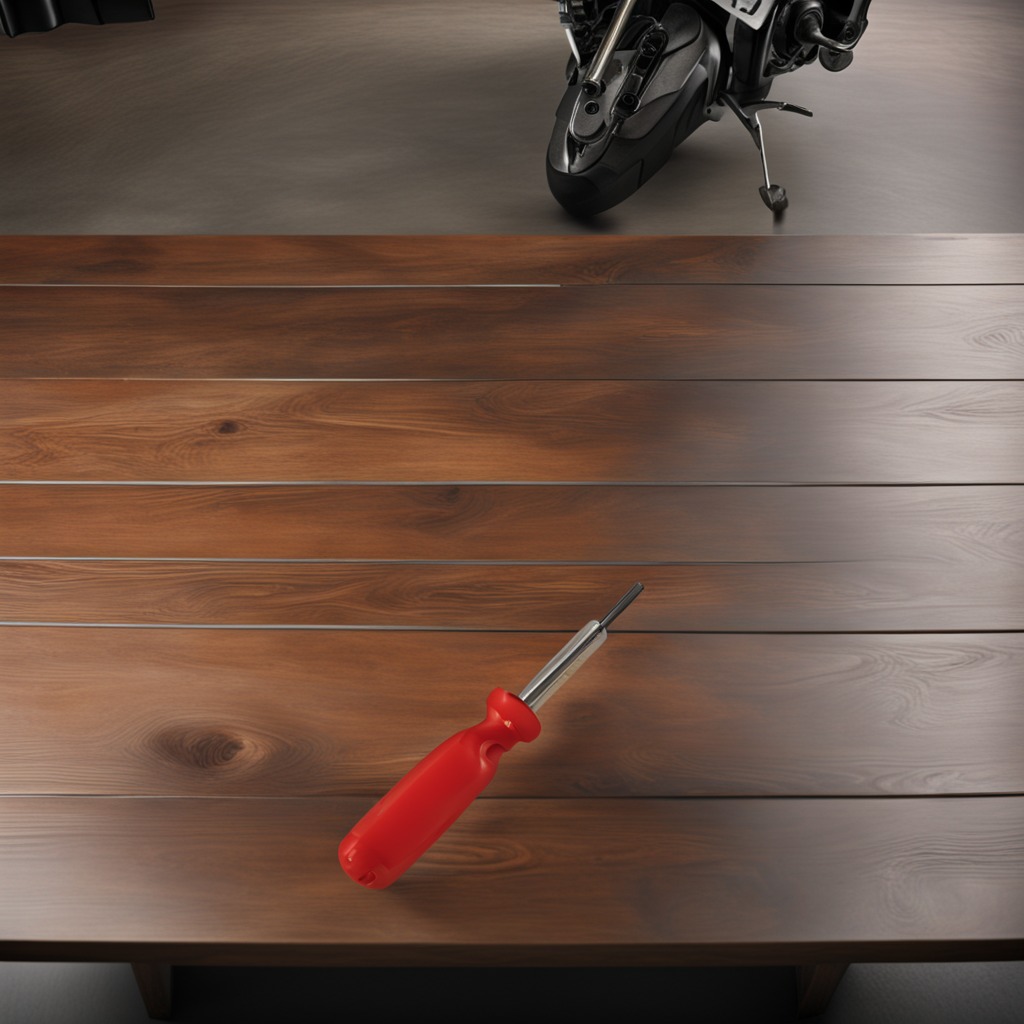
A screwdriver is lying on the oil-spilled wooden table in a vintage motorcycle garage.